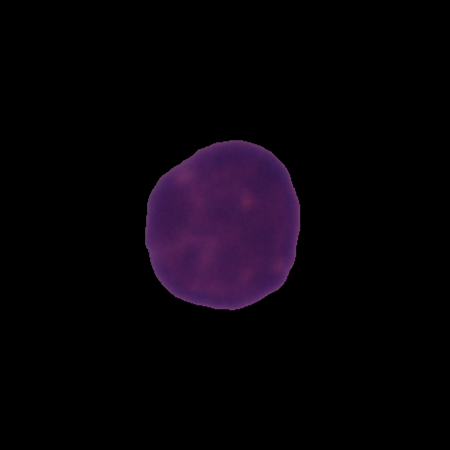
Label: healthy